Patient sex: M
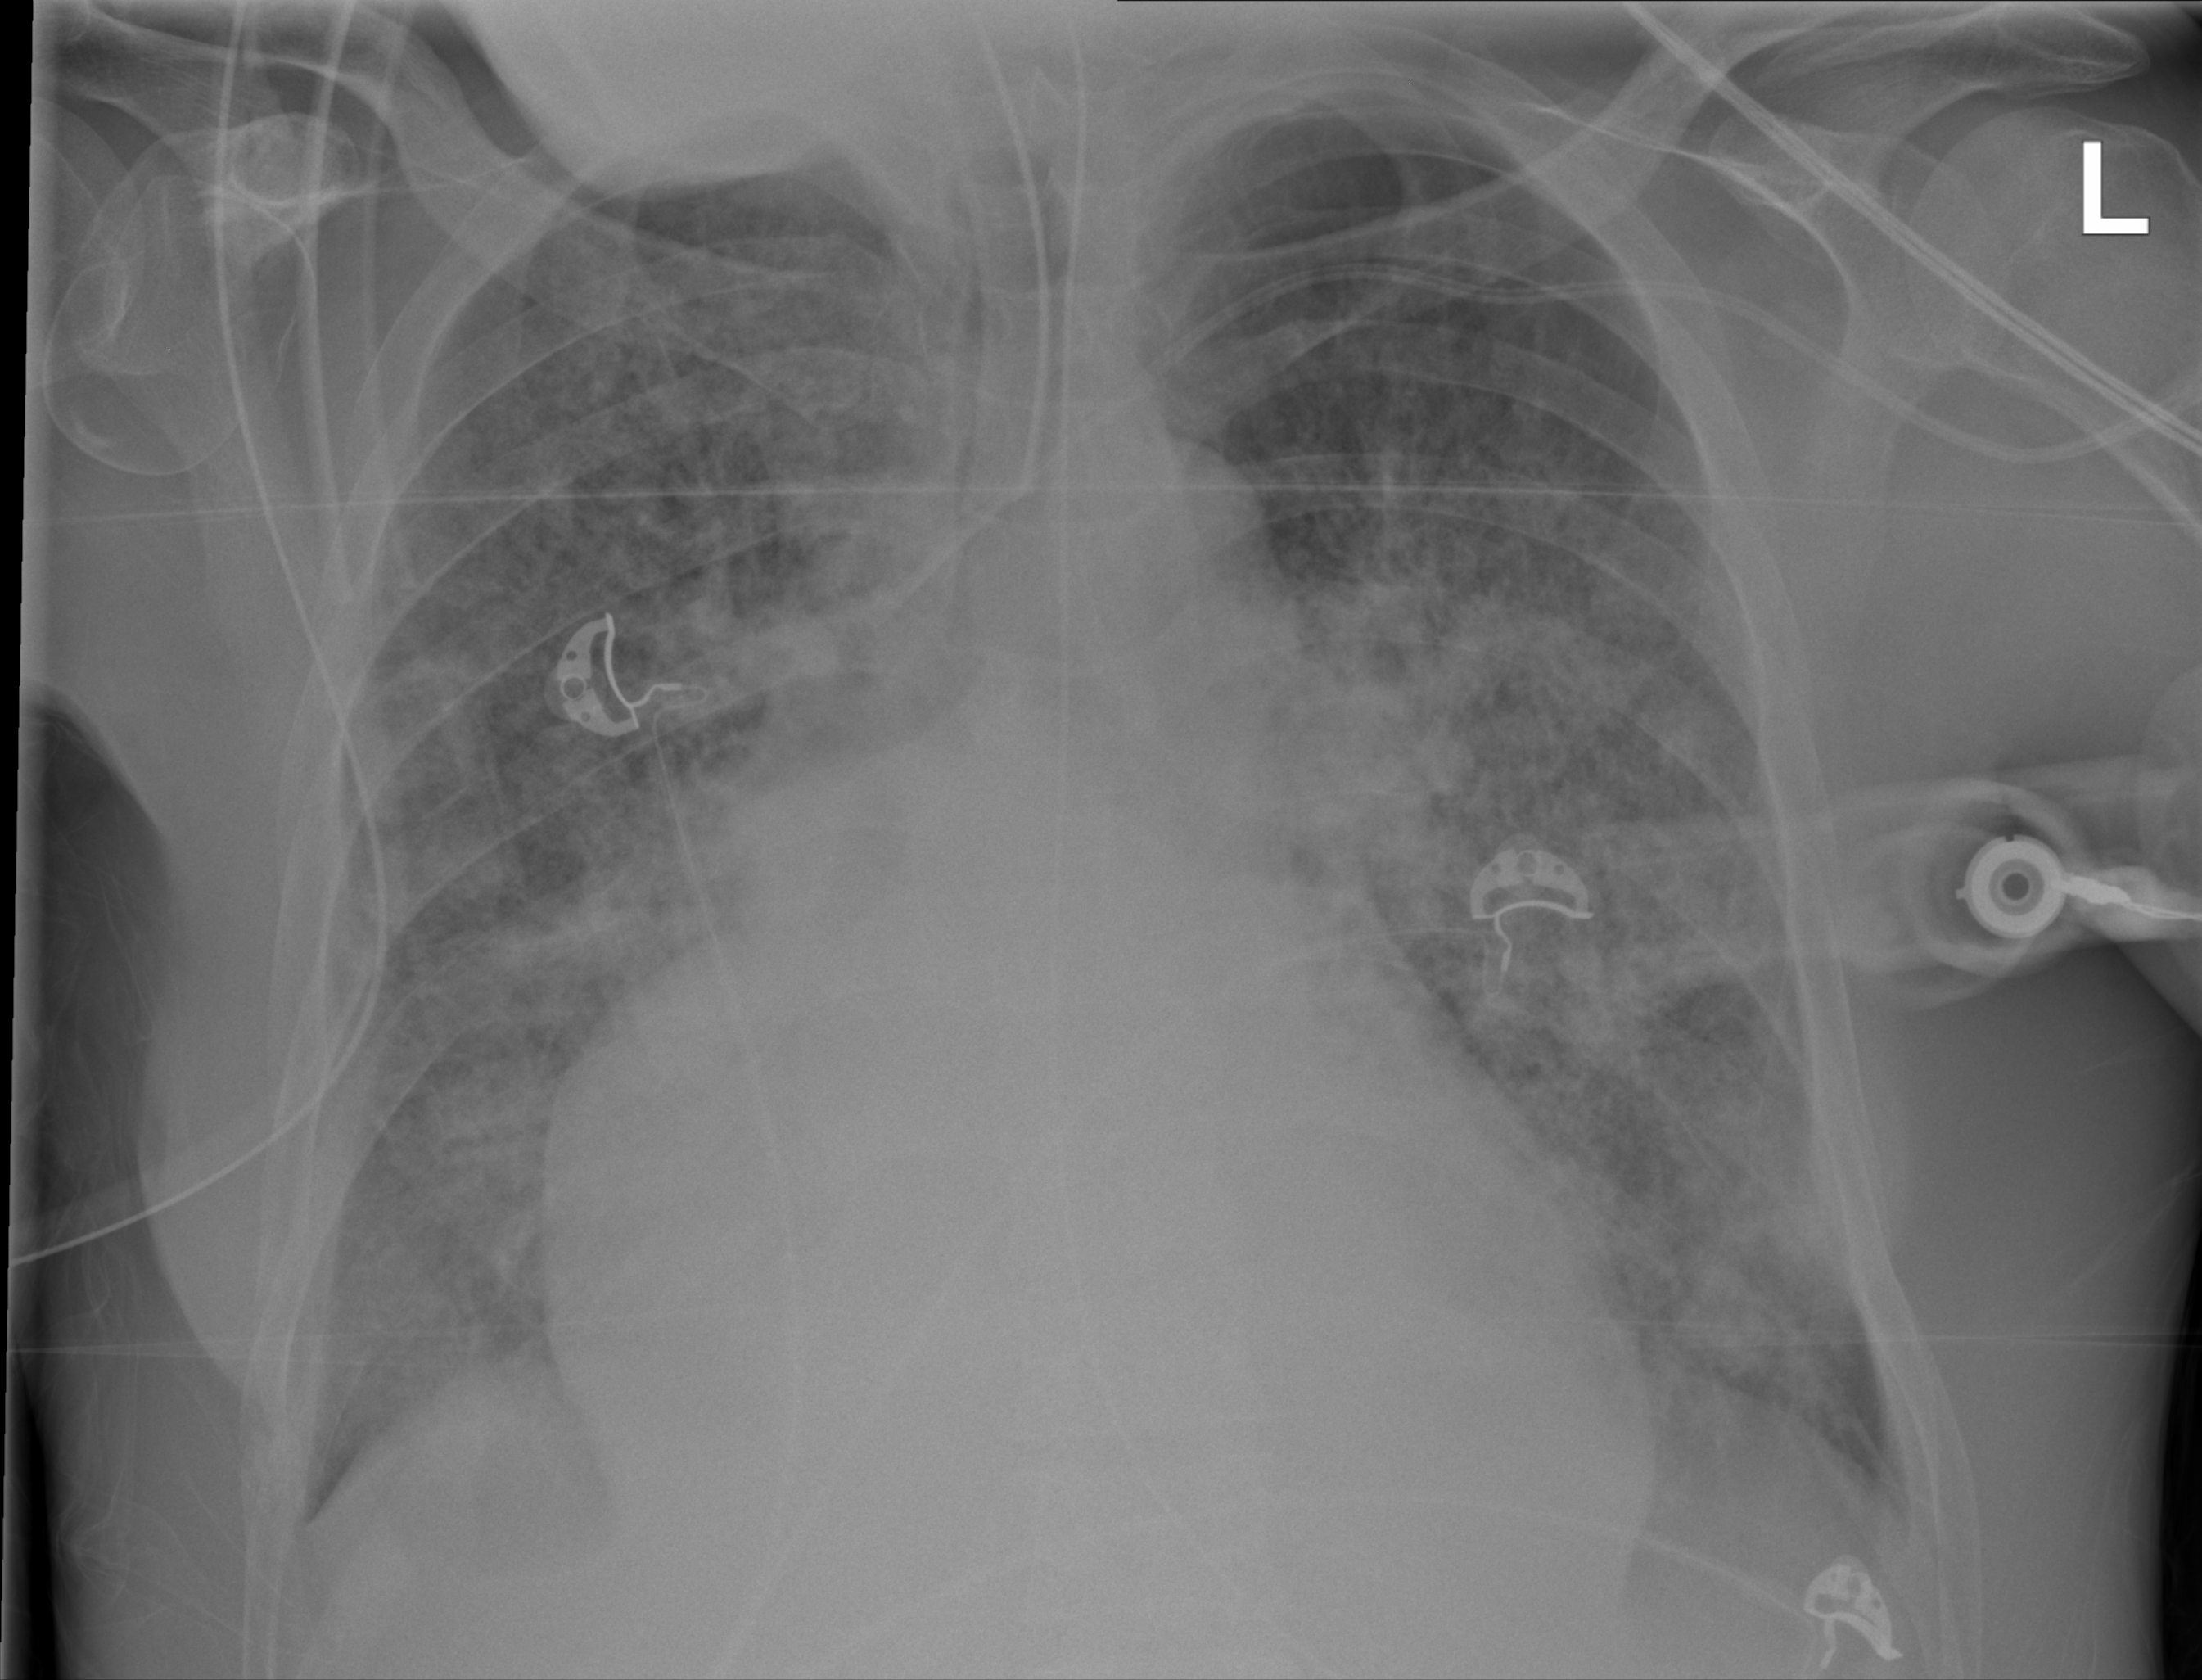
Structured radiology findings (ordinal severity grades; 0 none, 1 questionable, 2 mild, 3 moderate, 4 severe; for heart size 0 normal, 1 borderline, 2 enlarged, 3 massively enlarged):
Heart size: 2
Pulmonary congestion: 2
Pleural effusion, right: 2
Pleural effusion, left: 2
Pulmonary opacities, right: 3
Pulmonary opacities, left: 3
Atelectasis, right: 2
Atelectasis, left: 2